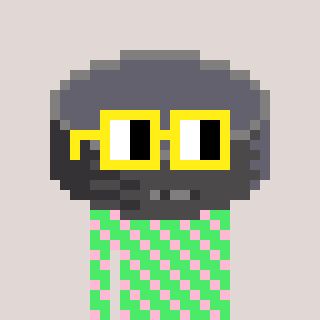
a pixel art character with square yellow glasses, a hockey puck-shaped head and a teal-colored body on a warm background